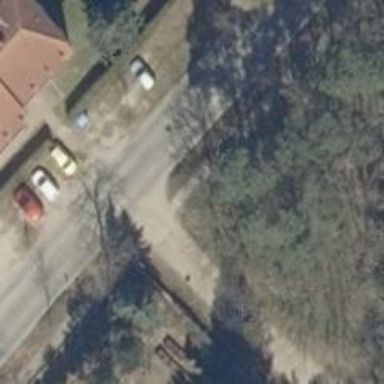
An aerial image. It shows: Road with "give way" sign.